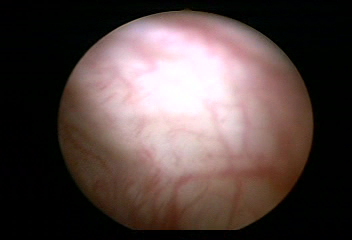
Modality: WLC
Class: Normal mucosa
Bladder cancer association: No